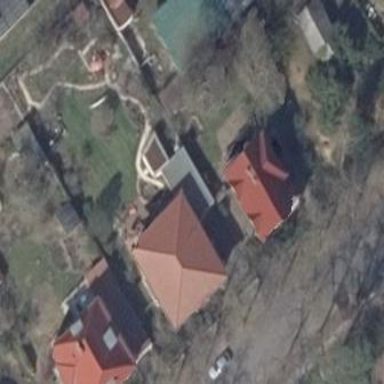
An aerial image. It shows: Hipped roof on residential building.